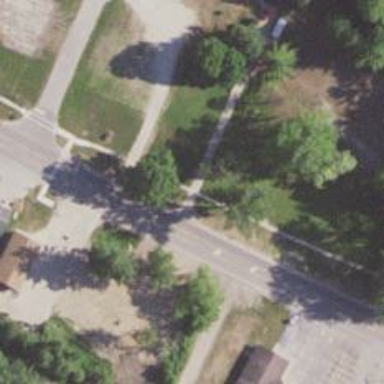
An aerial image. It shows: Driveway.